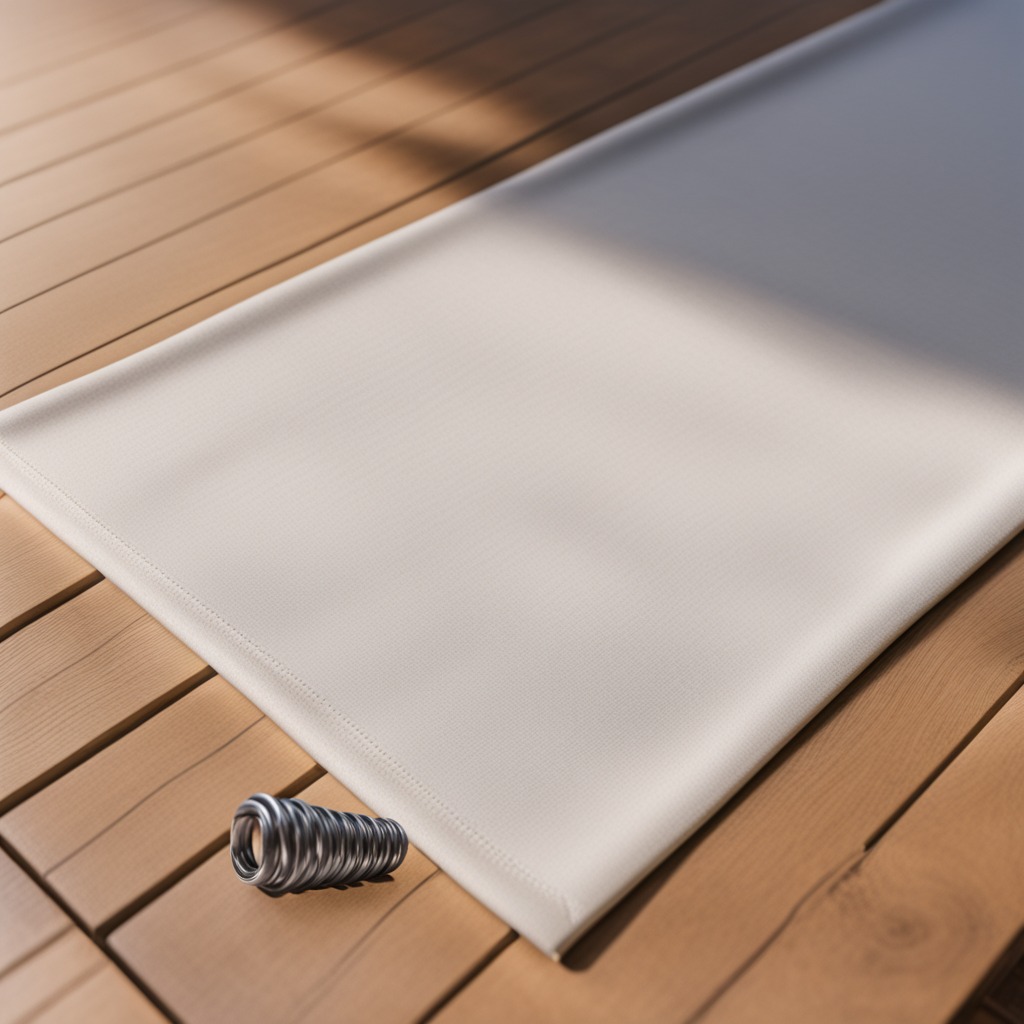
A coiled metal spring lying on a wooden table in an outdoor workshop during daytime bright natural light soft shadows worn but beneath the cloth.